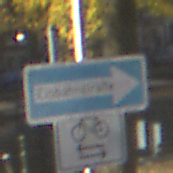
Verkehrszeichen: EinbahnstrasseRechtsweisend
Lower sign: RichtungsangabeDurchPfeile9
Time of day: SunriseSunset
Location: Outdoor (Urban)
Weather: PartlyCloudy
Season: Autumn
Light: Natural